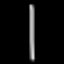
Label: line